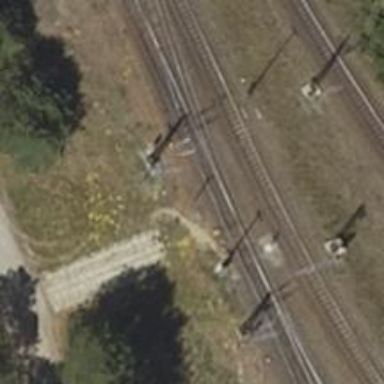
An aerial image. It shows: Railway switch.